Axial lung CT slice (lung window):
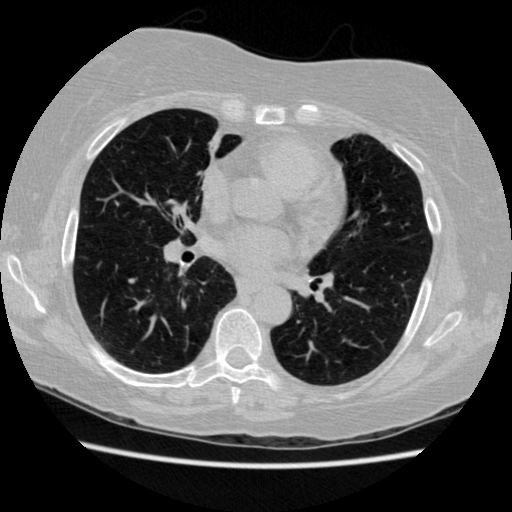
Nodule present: no